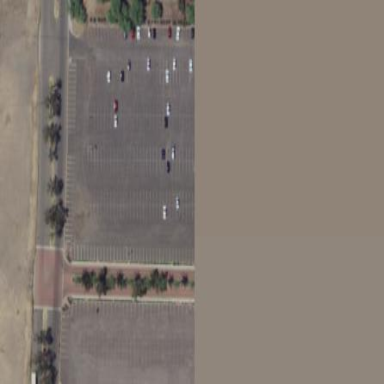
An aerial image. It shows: Parking area with asphalt surface.